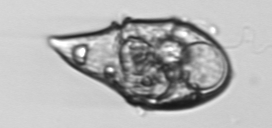
Label: Gyrodinium